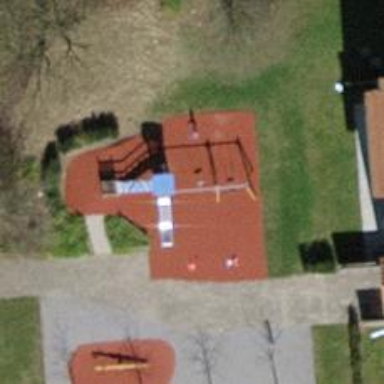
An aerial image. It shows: Playground with multi-play equipment.